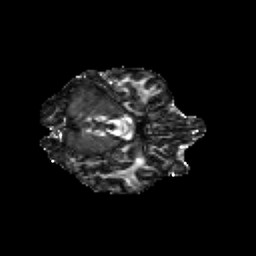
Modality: FA
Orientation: axial
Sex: female
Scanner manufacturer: siemens
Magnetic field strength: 3 T
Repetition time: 5 s
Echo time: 0.071 s